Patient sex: M
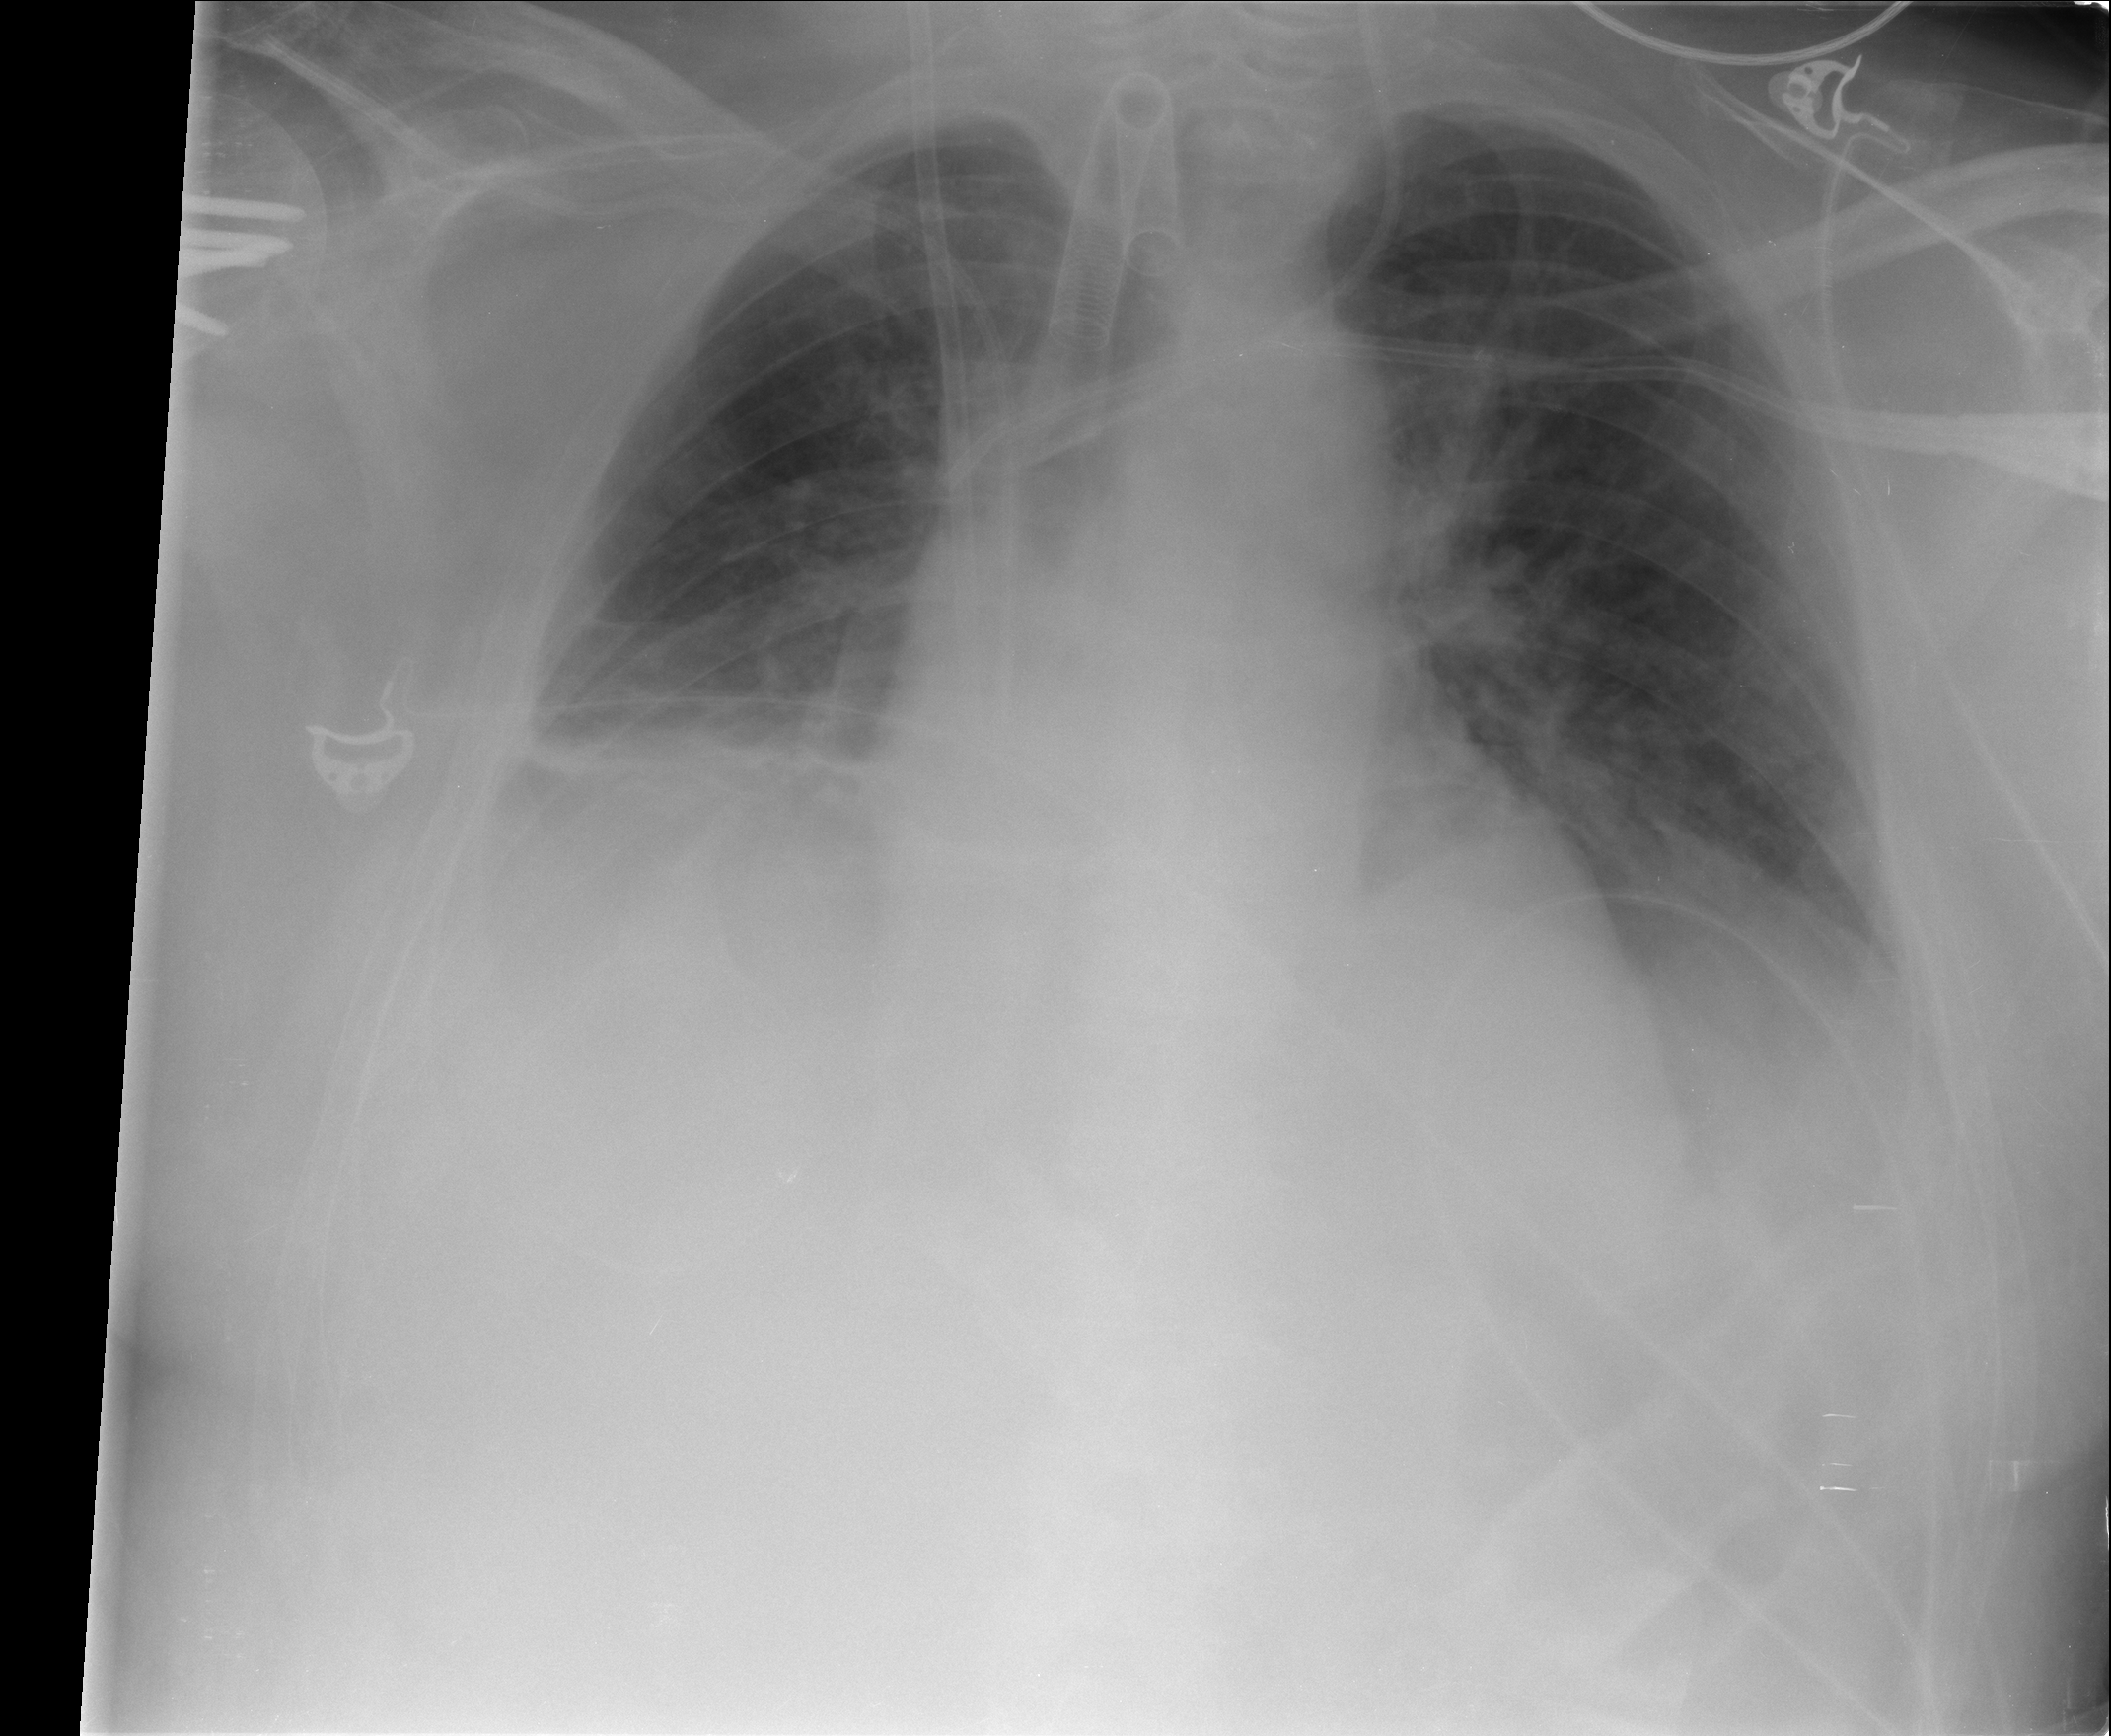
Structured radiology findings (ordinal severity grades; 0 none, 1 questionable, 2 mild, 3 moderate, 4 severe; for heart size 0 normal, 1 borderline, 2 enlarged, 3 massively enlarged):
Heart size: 0
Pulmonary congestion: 0
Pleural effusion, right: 2
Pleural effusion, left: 1
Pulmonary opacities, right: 0
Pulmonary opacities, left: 0
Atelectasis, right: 0
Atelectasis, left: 0